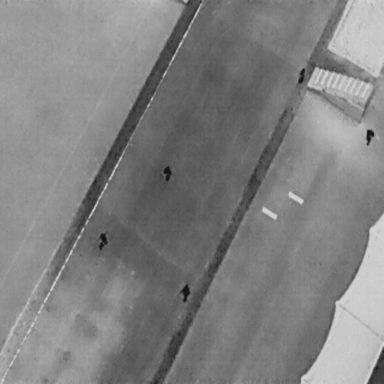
There are five People in the infrared image.